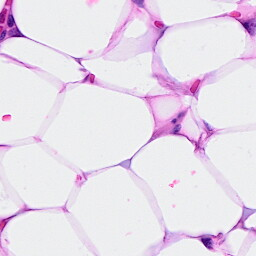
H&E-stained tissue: Breast